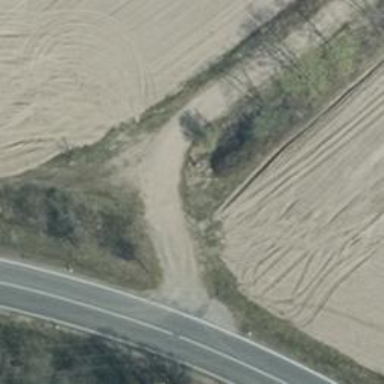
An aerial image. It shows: Service road with pebblestone surface of grade 2 tracktype.